Aerial crown-view tile of a tropical tree (Barro Colorado Island, Panama), acquired 20250715:
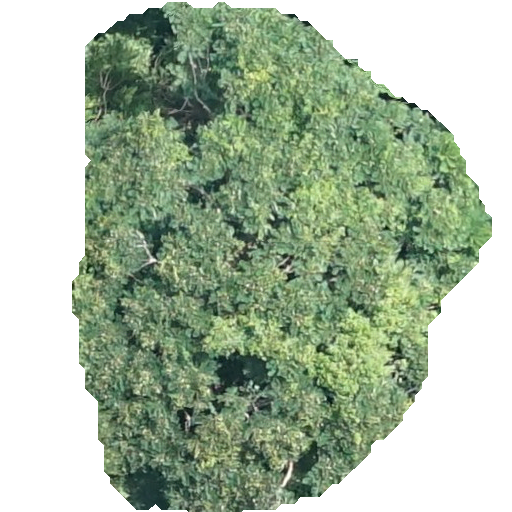
Species: Jacaranda copaia
GBIF accepted scientific name: Jacaranda copaia
Crown area: 238.045 m²